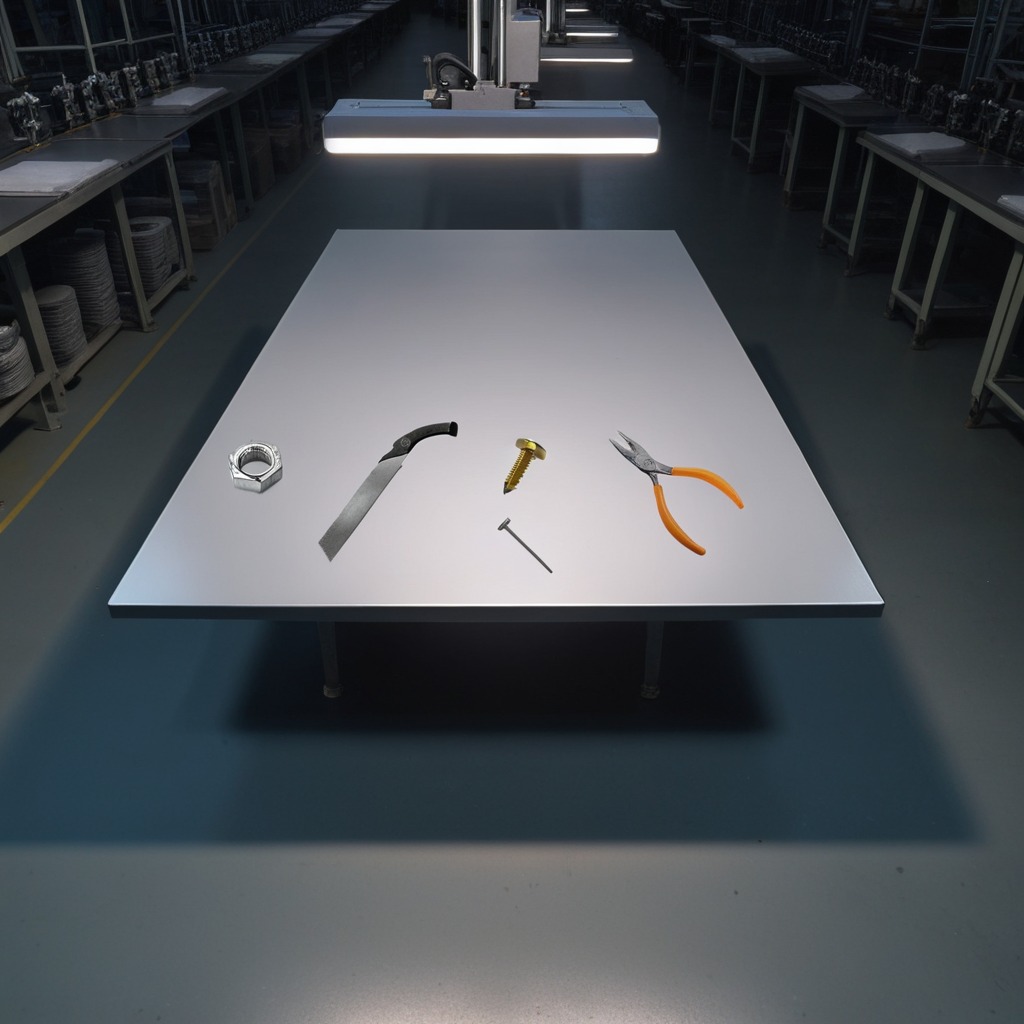
A metal machine screw, an iron nail, pliers, a handheld metal saw, and a metal nut are lying on the clean empty table in the basement in the evening.